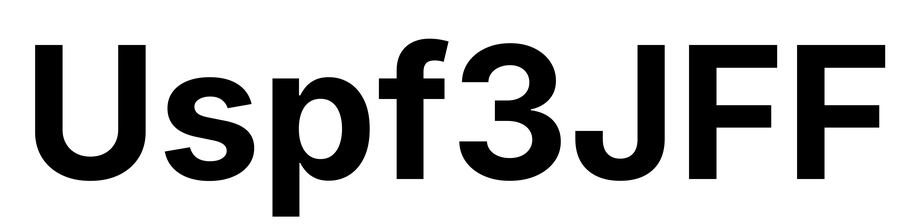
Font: Inter_Bold